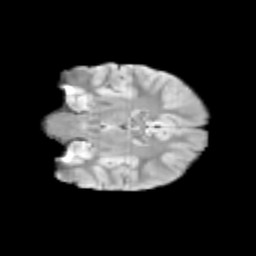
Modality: T2w
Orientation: coronal
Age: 9
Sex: female
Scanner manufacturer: siemens
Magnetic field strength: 3 T
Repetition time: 3.8 s
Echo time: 0.07 s